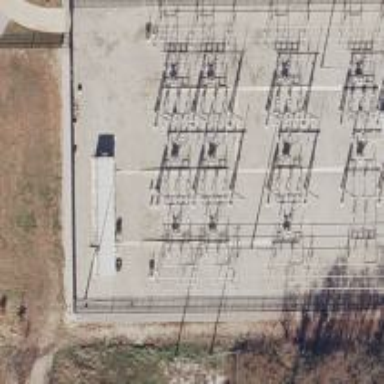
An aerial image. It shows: Switch for power supply.